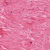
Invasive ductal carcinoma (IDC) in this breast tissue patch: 0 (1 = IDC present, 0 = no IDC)